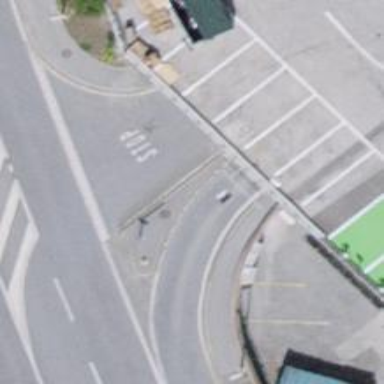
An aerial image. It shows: Unmarked crossing on the road.